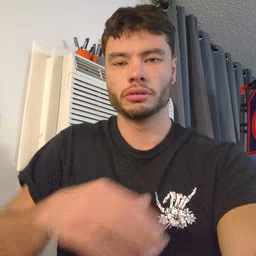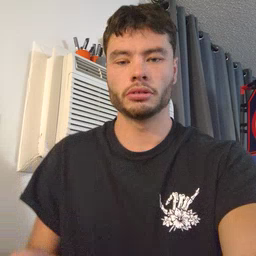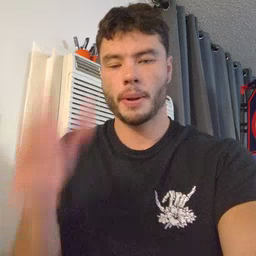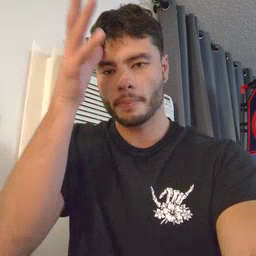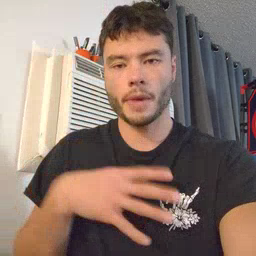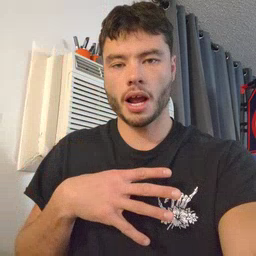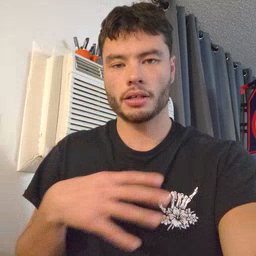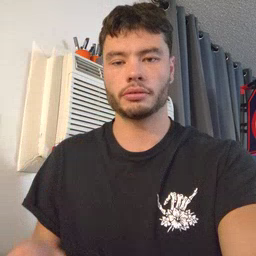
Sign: man